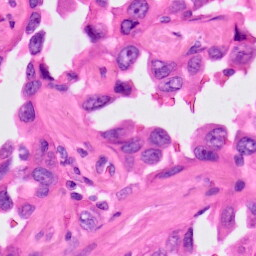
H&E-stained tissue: Lung